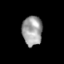
Tissue: skin
Cell type: Epithelial cells
Senescence score: 0.2202
Nuclear area (px): 585
Mean DAPI intensity: 158.162